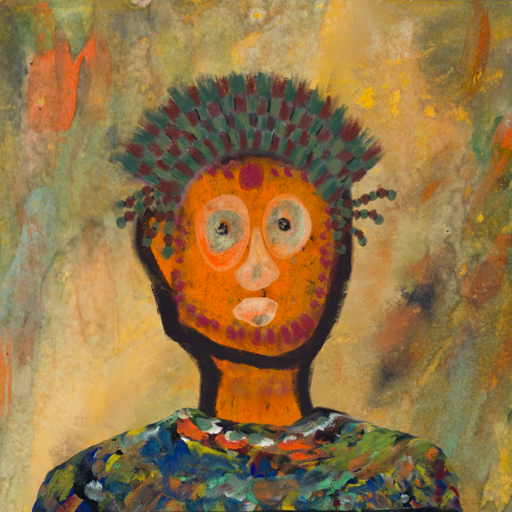
Background: Comrade, Head And Neck Front: Doll, Face Front: Childish, Bust: An_Impression, Hair Front: Blank, Head Accessory: After_Raid_Crown, Second Necklace: Blank, Necklace: Blank, Baby: Blank